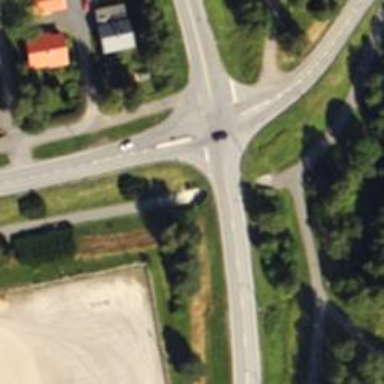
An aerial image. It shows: Cycleway.